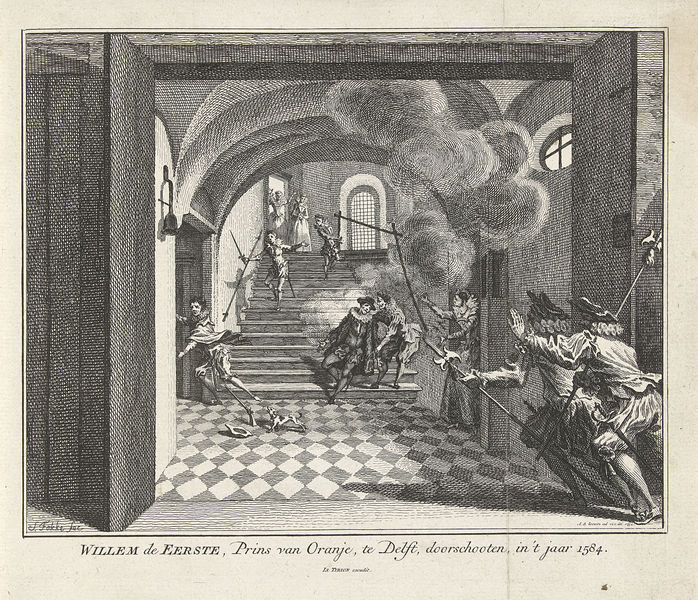
Titel: Moord op de prins van Oranje
Künstler: Simon Fokke
Standort: Amsterdam
Institution: Rijksmuseum
Schlagwörter: feuer, wolken, fenster, hut, hüte, kopfbedeckungen, hund, schachbrett, mütze, mützen, kopfbedeckung, rundbogen, treppe, gewölbe, rundbögen, kupferstich, wachen, stiege